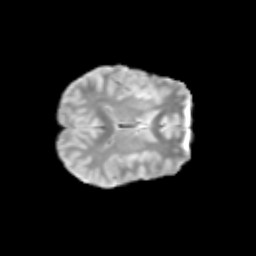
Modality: T2w
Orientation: axial
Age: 12
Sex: female
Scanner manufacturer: siemens
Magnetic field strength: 3 T
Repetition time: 3.8 s
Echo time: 0.07 s